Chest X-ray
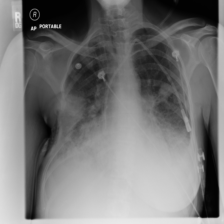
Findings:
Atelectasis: negative
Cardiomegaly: negative
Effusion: positive
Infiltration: positive
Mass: negative
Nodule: positive
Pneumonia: negative
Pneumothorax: negative
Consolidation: negative
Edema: negative
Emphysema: negative
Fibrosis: negative
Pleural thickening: negative
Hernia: negative